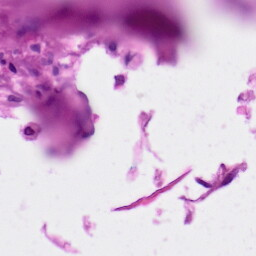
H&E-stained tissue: Skin